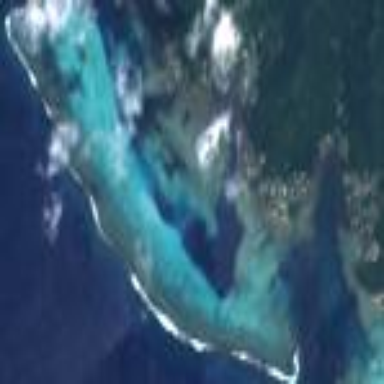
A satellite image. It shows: Beautiful reef in its natural state.